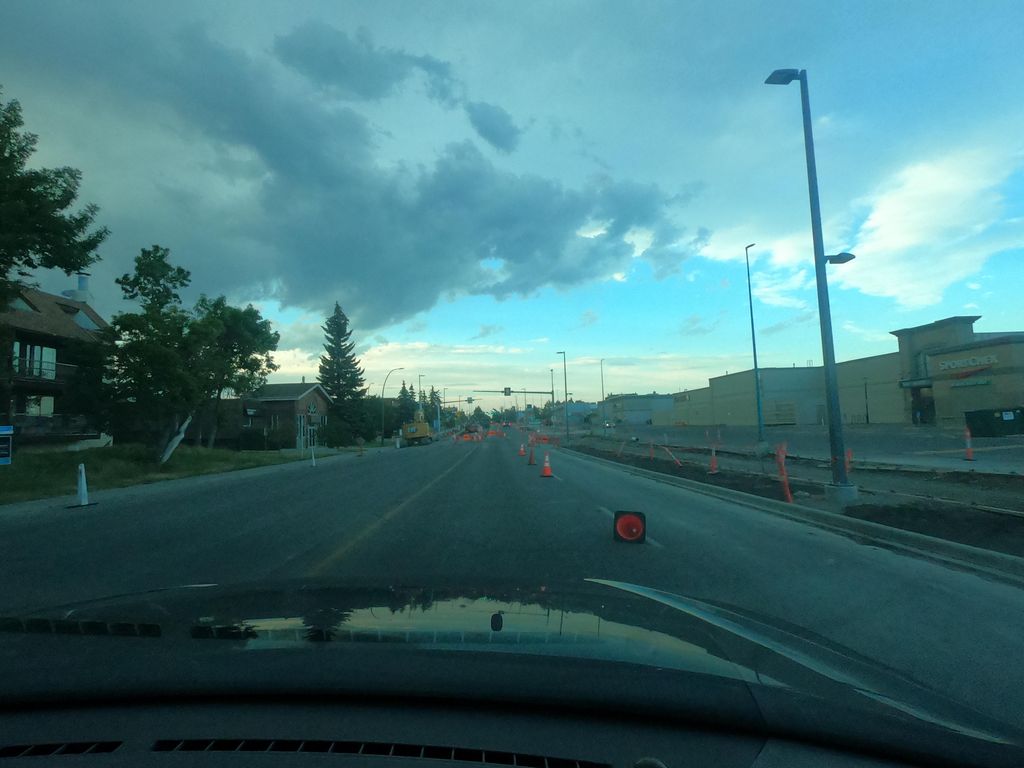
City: calgary